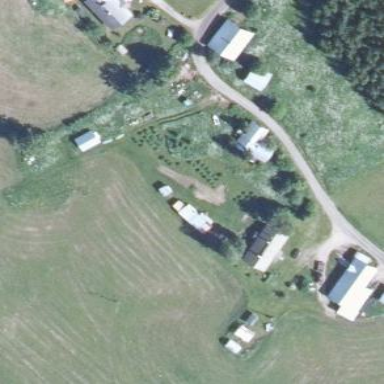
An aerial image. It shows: Farmyard area.